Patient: sex M, age 42
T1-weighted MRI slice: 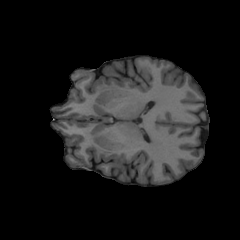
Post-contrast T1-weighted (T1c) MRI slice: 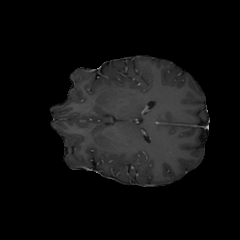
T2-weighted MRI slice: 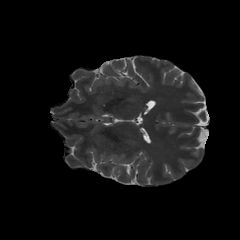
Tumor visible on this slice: no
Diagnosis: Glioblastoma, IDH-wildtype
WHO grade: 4